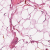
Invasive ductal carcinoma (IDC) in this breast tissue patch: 0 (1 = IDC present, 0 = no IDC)